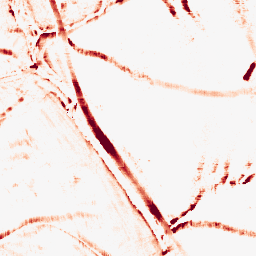
Category: morphological
Decomposition family: morphological_square
Decomposition parameters: operation: opening
size: 10
Upsampling method: quadratic
Upsampling parameters: scale: 4
Upsampling scale: 4